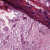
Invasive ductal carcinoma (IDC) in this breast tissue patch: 0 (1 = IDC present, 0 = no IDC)